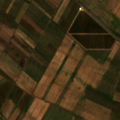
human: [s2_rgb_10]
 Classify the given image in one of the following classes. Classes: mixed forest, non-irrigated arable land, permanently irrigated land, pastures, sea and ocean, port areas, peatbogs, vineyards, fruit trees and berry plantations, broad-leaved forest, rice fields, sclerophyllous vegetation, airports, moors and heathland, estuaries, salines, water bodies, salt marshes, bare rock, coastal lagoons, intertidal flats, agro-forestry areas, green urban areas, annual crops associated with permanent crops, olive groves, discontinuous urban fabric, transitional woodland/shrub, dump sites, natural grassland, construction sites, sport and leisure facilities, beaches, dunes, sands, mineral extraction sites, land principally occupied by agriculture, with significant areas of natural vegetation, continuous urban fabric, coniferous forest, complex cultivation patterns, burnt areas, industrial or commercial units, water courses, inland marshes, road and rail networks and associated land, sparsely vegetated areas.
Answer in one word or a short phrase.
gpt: non-irrigated arable land